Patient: sex M, age 45
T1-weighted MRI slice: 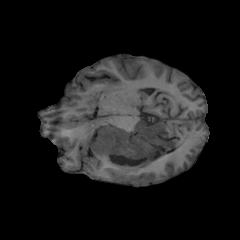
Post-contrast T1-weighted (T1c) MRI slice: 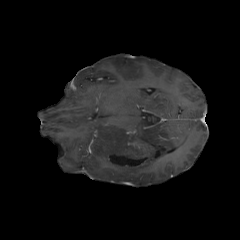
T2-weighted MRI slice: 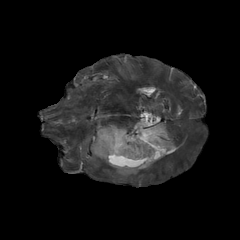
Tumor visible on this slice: yes
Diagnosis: Astrocytoma, IDH-mutant
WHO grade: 2